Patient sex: M
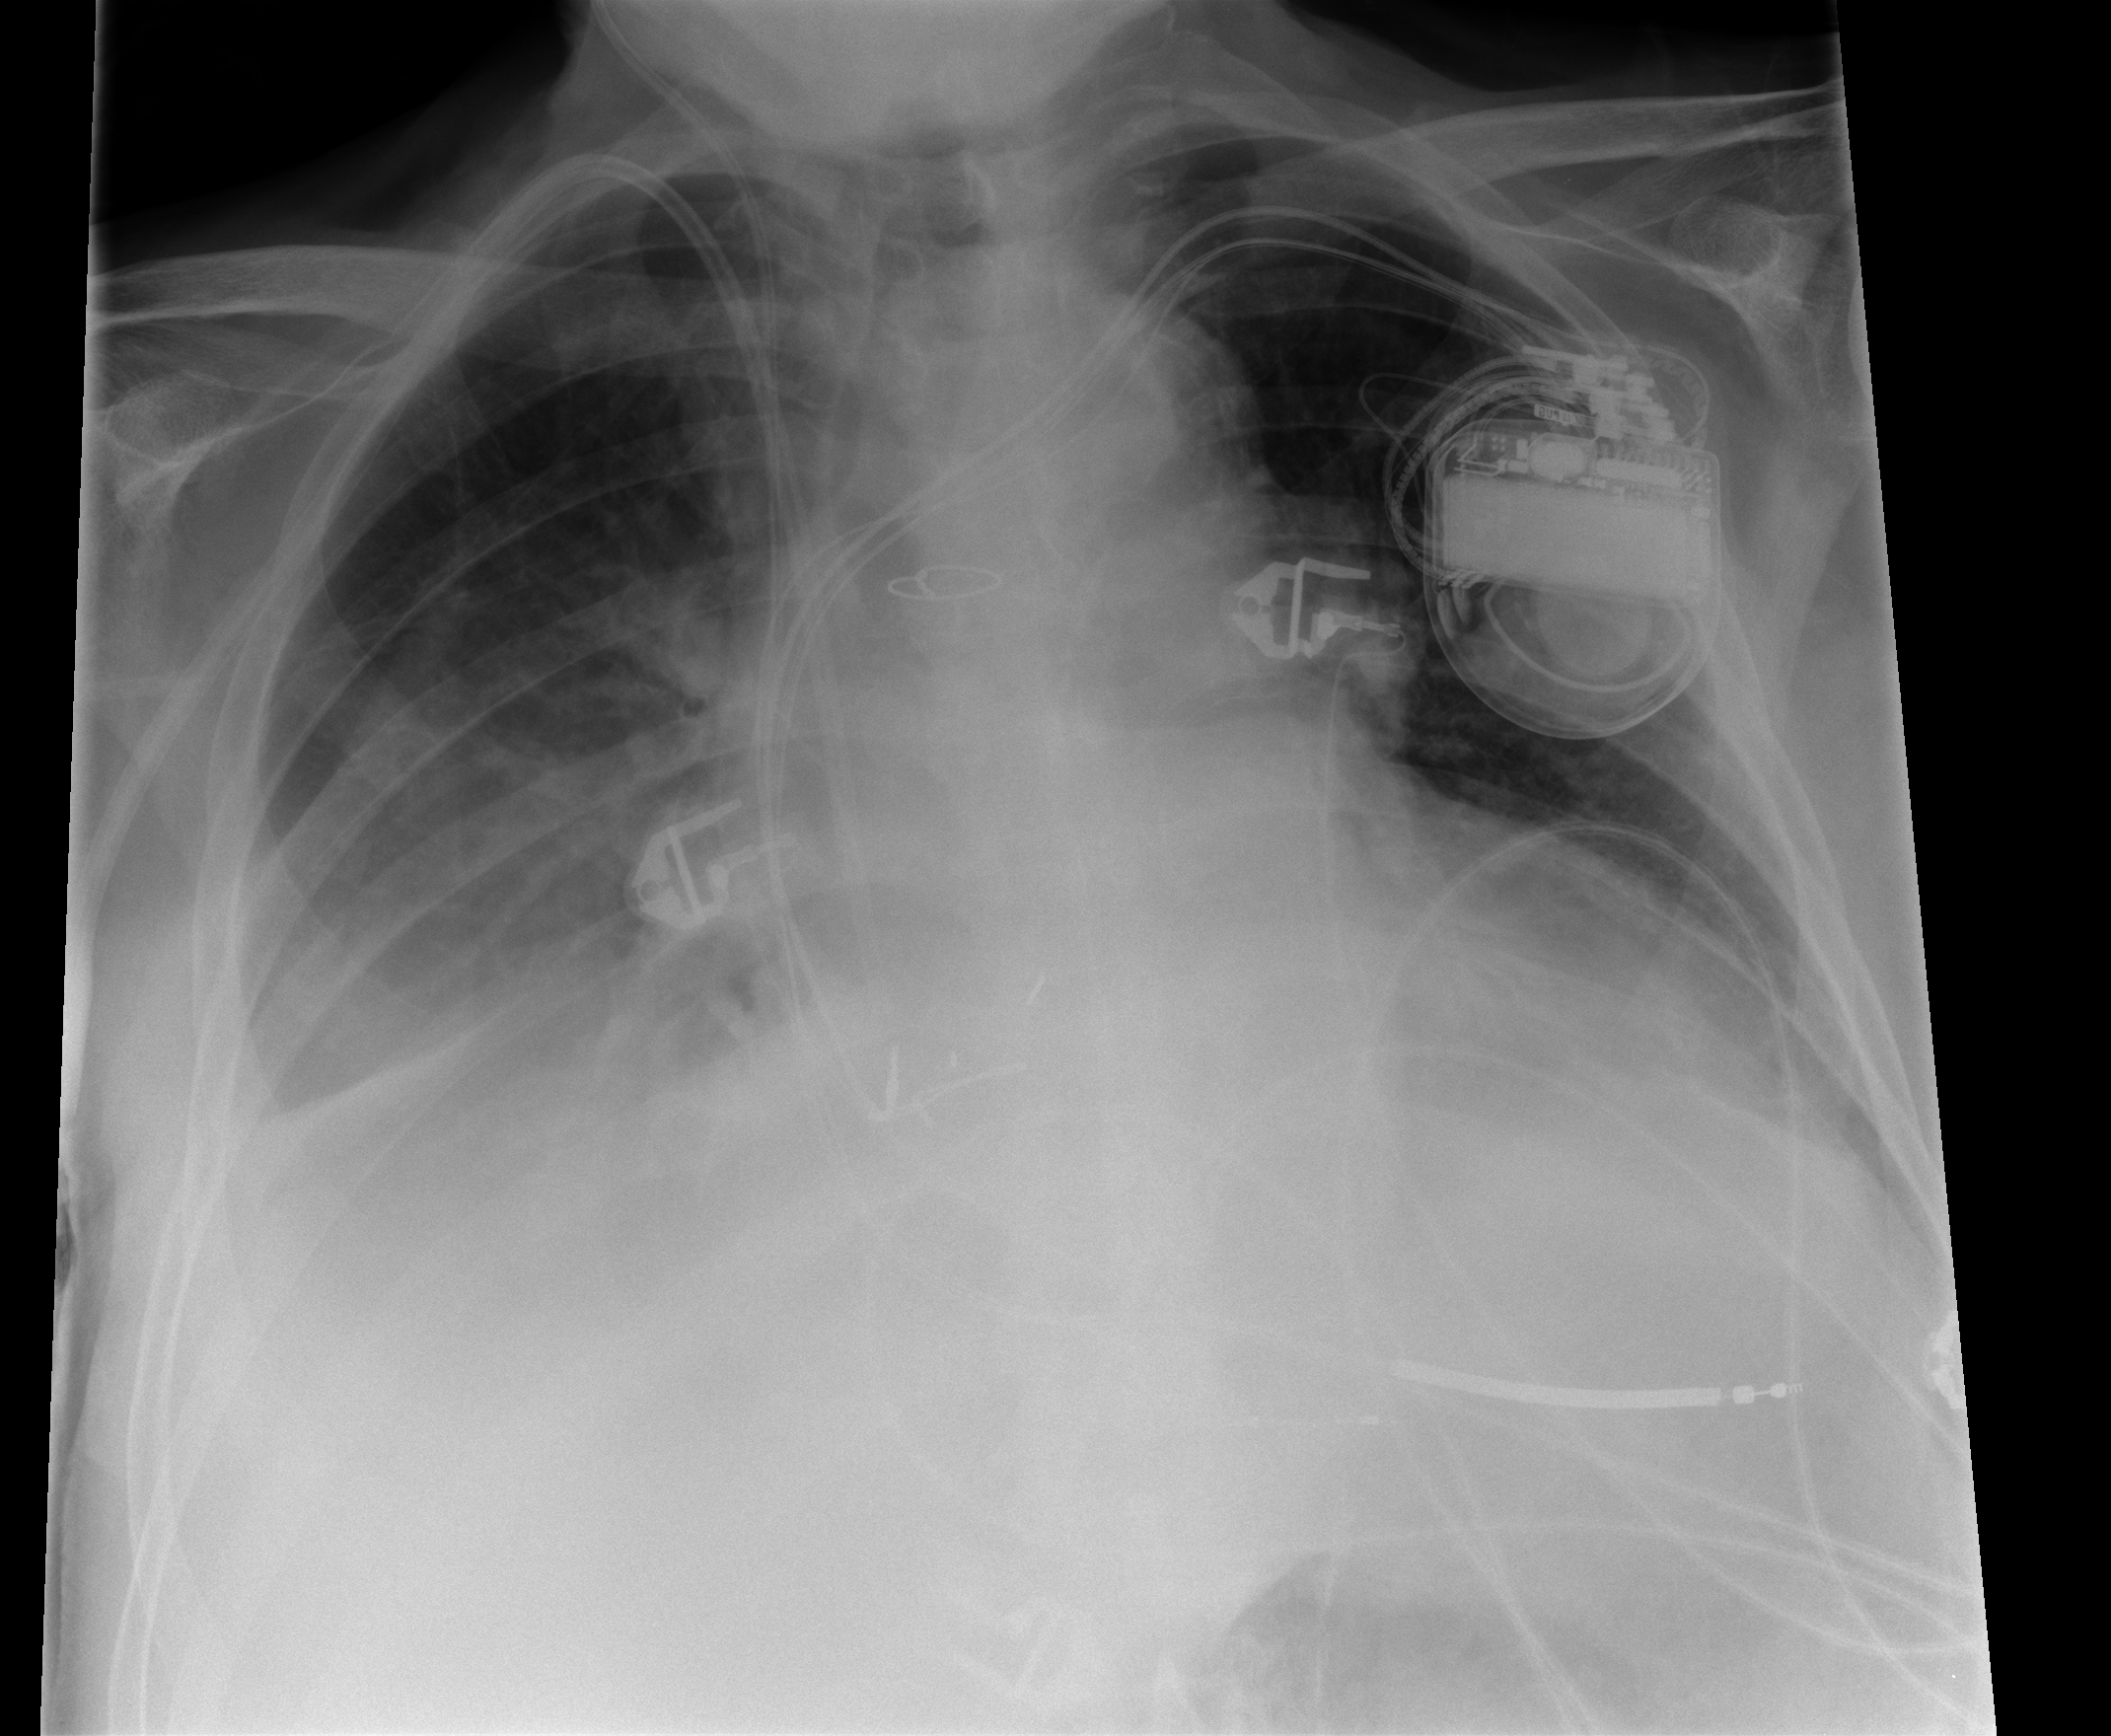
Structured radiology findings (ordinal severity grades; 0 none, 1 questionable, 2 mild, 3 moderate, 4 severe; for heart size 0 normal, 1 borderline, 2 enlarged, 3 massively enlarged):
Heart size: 2
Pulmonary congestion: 2
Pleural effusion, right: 2
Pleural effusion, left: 1
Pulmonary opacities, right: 1
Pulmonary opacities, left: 0
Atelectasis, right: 2
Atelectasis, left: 2